Question: I'm somewhat confused about WPF binding behavior. I've got a sliders value bound to a property in code-behind (just for the example). The Minimum value of the slider is set in XAML. After the window is loaded, the value of the slider is set to the minimum, but the property still has the default value of 0. However, the ValueChanged callback of the slider is being called, so I would actually expect the binding to be updated.
So I have the following window, one label shows the slider value, the other the property the value is bound to.
'''
<Window x:Class="SliderBinding.MainWindow"
xmlns="http://schemas.microsoft.com/winfx/2006/xaml/presentation"
xmlns:x="http://schemas.microsoft.com/winfx/2006/xaml"
Title="MainWindow" Height="350" Width="525" x:Name="window">
<StackPanel DataContext="{Binding ElementName=window}">
<Slider Minimum="10" Maximum="100" x:Name="slider" Value="{Binding SliderValue, Mode=TwoWay}" ValueChanged="Slider_OnValueChanged"/>
<Label Content="{Binding Value, ElementName=slider}"></Label>
<Label Content="{Binding SliderValue}"></Label>
</StackPanel>
</Window>
'''
and the code-behind which contains the property and the event callback which simply prints a trace message when the slider value is changed.
'''
using System;
using System.Diagnostics;
using System.Windows;
namespace SliderBinding
{
/// <summary>
/// Interaction logic for MainWindow.xaml
/// </summary>
public partial class MainWindow : Window
{
public MainWindow()
{
InitializeComponent();
}
/* Sorry, wrong code
public double SliderValue
{
get; set;
}*/
public double SliderValue
{
get { return (double)GetValue(SliderValueProperty); }
set { SetValue(SliderValueProperty, value); }
}
public static readonly DependencyProperty SliderValueProperty =
DependencyProperty.Register("SliderValue", typeof(double), typeof(MainWindow), new PropertyMetadata(default(double)));
private void Slider_OnValueChanged(object sender, RoutedPropertyChangedEventArgs<double> e)
{
Trace.TraceInformation("Slider value changed to {0}", e.NewValue);
}
}
}
'''
As soon as I move the slider, both values are equal.
My question is, why is the property not updated on startup, when the slider value is set to its minimum?

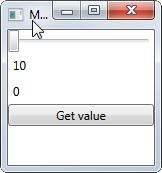
Answer: What is happening here is that the 'Value' property of the slider control is so that it lies in the range defined by the 'Minimum' and 'Maximum' properties.
When the XAML is loaded and the bindings are wired-up, your 'SliderValue' of zero is read, and WPF attempts to set the 'Value' property. However, because zero does not lie in the range defined by the other properties, the supplied value is coerced into that range instead, and thus the 'Value' property remains at 10 (the value it was given when the 'Minimum' property was set). Thus the value of 'SliderValue' remains at 0 and the 'Value' of the slider remains at 10, as you can see from the label bindings.
When you drag the slider thumb, the slider's 'Value' property changes. This causes the two-way binding to be updated, but going in the opposite direction (from the control to your dependency property). As there is no coercion on your DP, its value gets set to that of the slider. From that point, the two are in-sync.
You can verify this behaviour by adding a button to your window, and then in the 'OnClick' handler setting the 'SliderValue' to something outside of the range of the slider. You will see that the 'SliderValue' changes, but due to coercion the value of the slider gets set to its minimum or maximum value.
Value coercion is one of the features that can be configured for a dependency property. Read more about it <URL>.